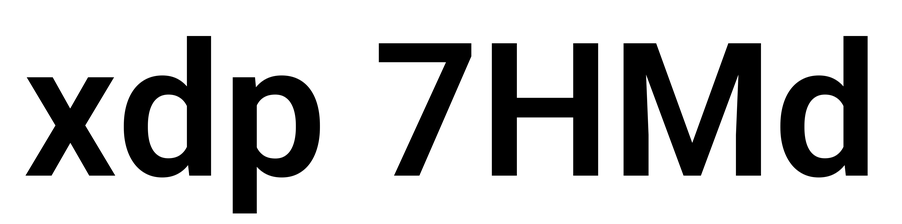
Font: Roboto_SemiBold